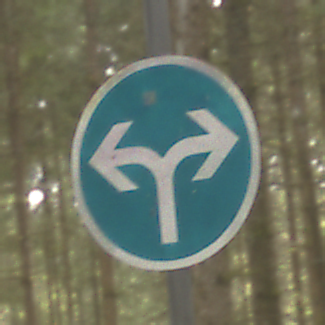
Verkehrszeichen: VorgeschriebeneFahrtrichtungRechtsOderLinks
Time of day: MorningAfternoon
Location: Outdoor (Nature)
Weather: Overcast
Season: Winter
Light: Natural